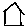
Label: house